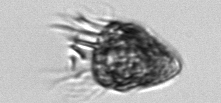
Label: Strombidium_morphotype2